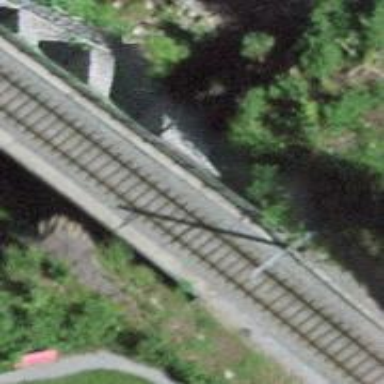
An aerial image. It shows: Viaduct railway bridge with electrified contact lines. The railway has single track.